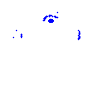
Particle: pion